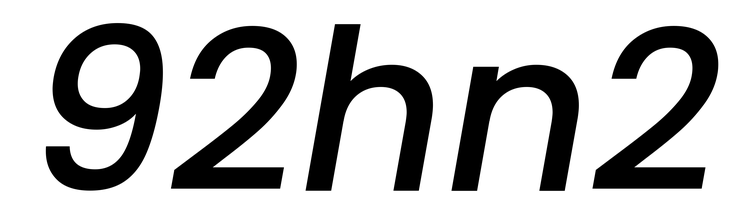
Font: Poppins-MediumItalic